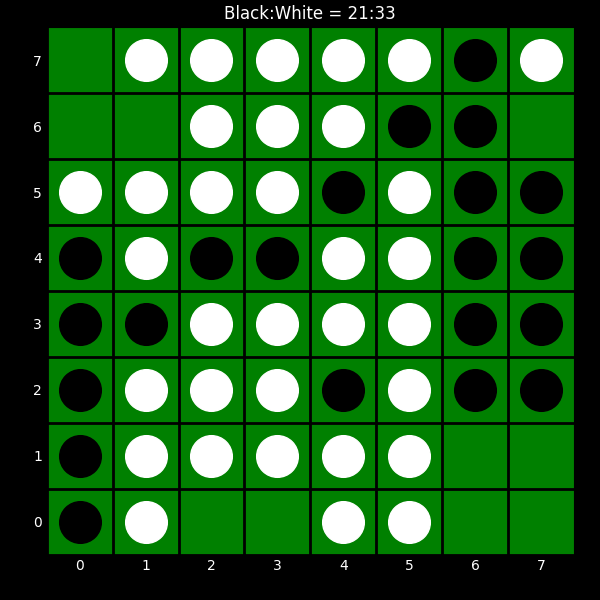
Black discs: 21
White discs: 33